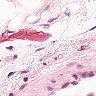
Metastatic tissue present: no